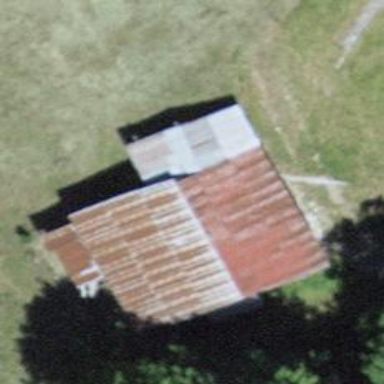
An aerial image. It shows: Barn.